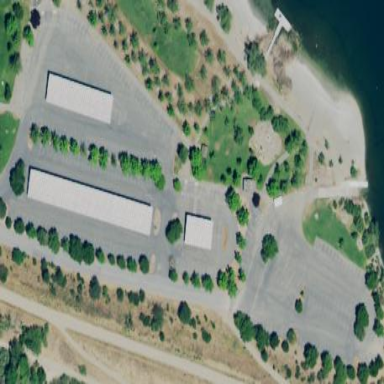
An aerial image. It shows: Parking area.